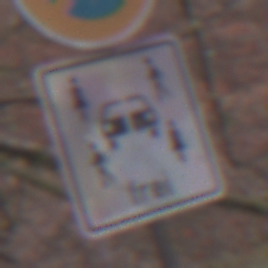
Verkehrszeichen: CarsharingfahrzeugeFrei
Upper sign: AbsolutesHalteverbot
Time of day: Midday
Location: Outdoor (Nature)
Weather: Overcast
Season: Autumn
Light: Natural